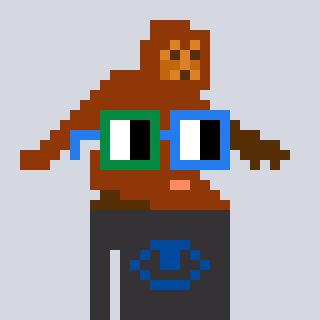
a pixel art character with square green and blue glasses, a bigfoot-shaped head and a grayscale-colored body on a cool background